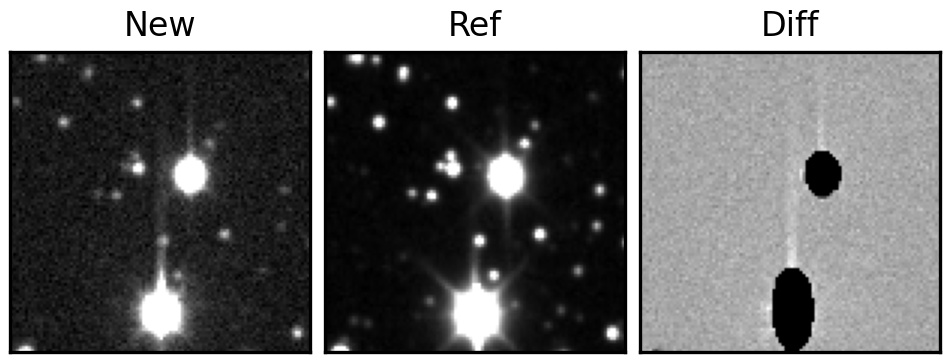
Label: bogus